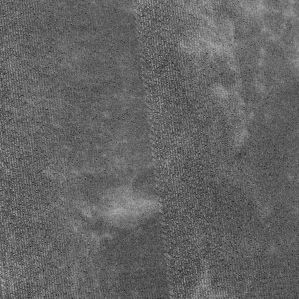
Label: frost